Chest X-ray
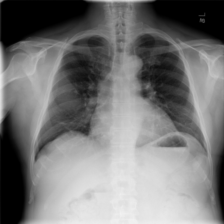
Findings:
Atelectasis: positive
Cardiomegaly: negative
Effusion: negative
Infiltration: negative
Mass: negative
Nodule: negative
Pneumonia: negative
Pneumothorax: negative
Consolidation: negative
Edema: negative
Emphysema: negative
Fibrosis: negative
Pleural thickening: negative
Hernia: negative